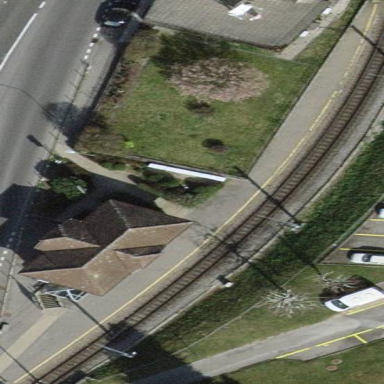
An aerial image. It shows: Platform for public transport and railway services.